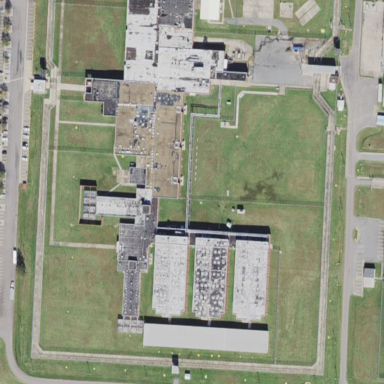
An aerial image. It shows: Prison surrounded by fence.